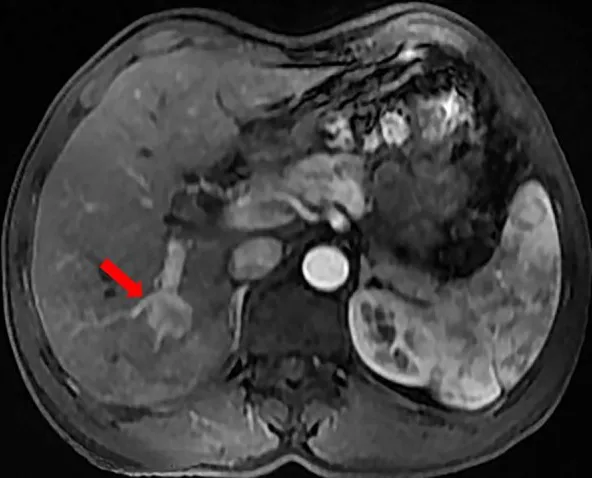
The patient was found to have a single liver mass during a regular physical examination in 2016.
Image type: radiology (mri)